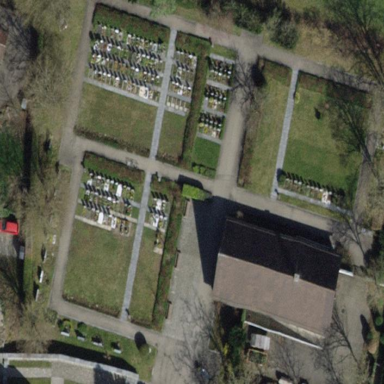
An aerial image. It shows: Graveyard.